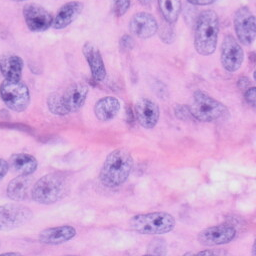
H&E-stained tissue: Skin